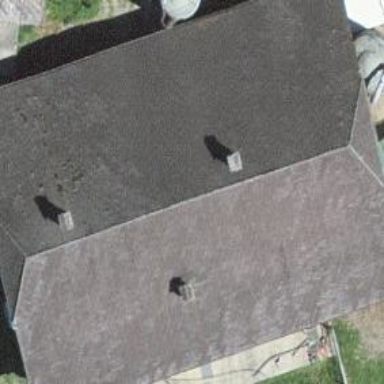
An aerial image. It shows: Barn.